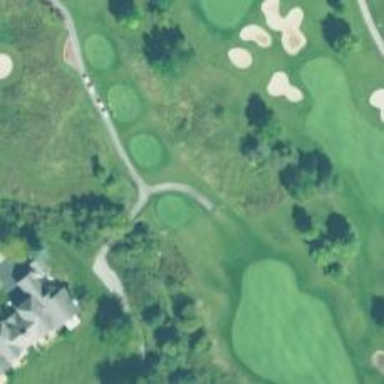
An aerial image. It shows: Pathway for golfing.